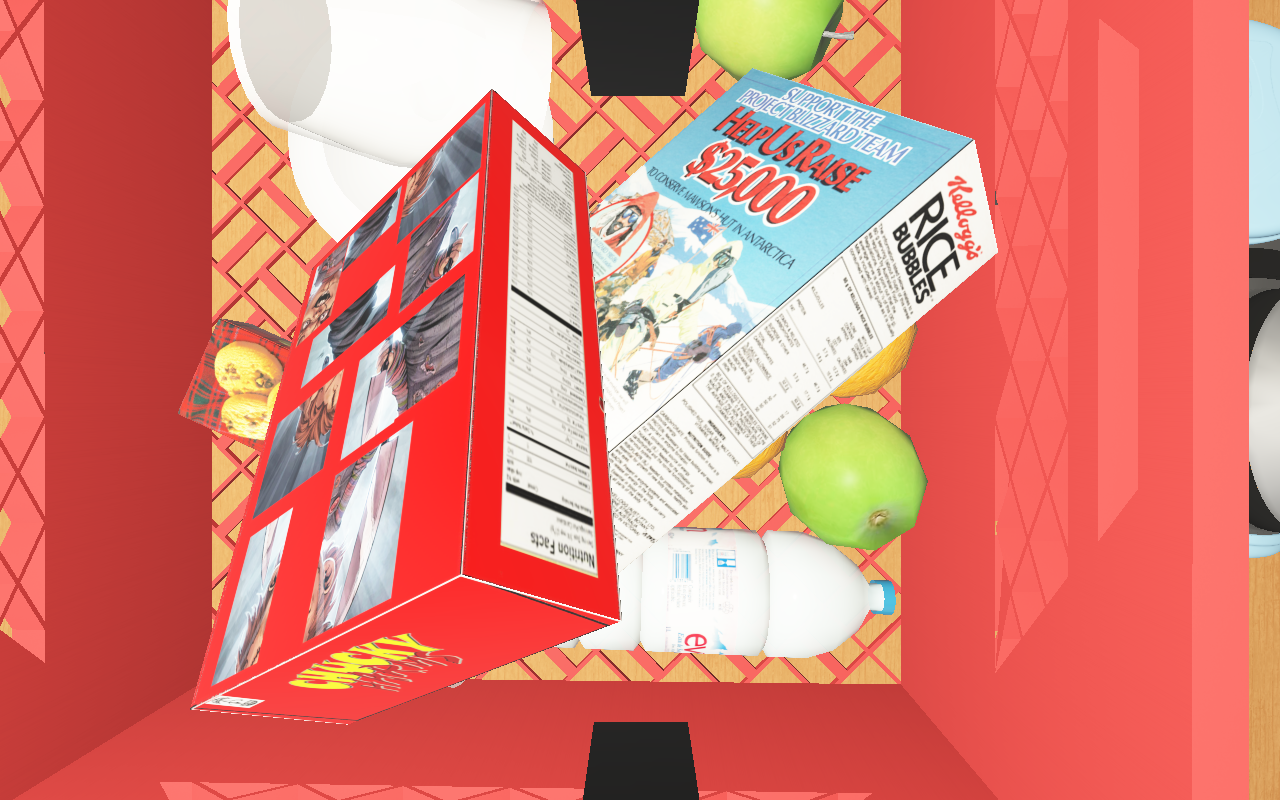
Objects in the scene:
carafe
water bottle
apple
apple
orange
orange
plate
glass
wineglass
honey jar
cereal box
biscuit box